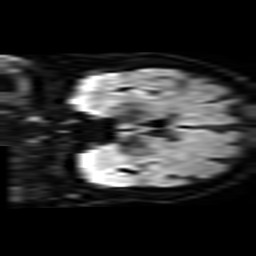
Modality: TRACE
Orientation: coronal
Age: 74
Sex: male
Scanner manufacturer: philips
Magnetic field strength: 3 T
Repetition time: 3.332 s
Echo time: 0.076 s